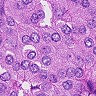
Metastatic tissue present: yes